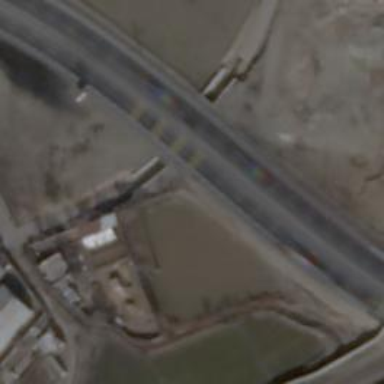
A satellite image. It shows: Trunk road bridge.